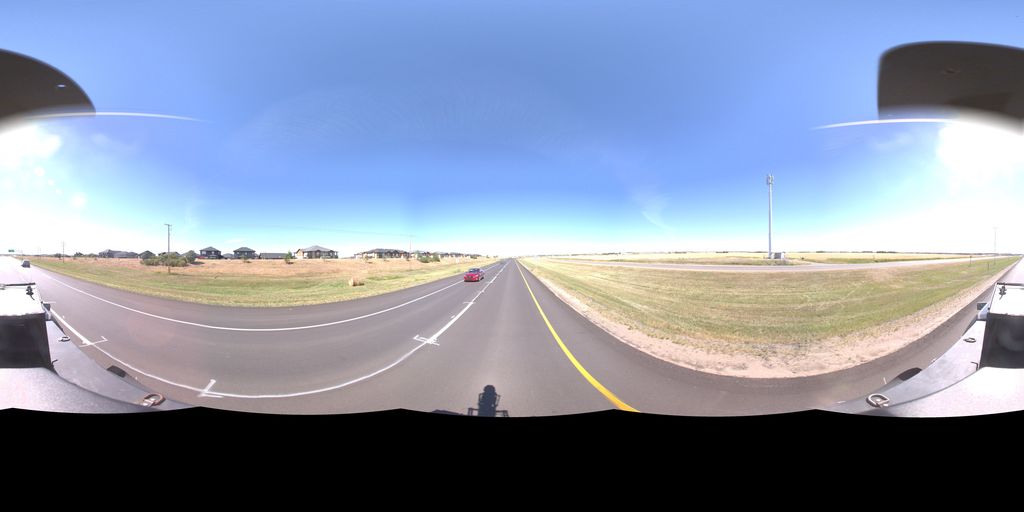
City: saskatoon